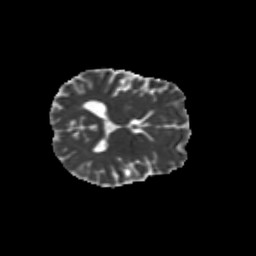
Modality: MD
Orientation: axial
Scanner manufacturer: siemens
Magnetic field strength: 3 T
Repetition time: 9.2 s
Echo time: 0.084 s